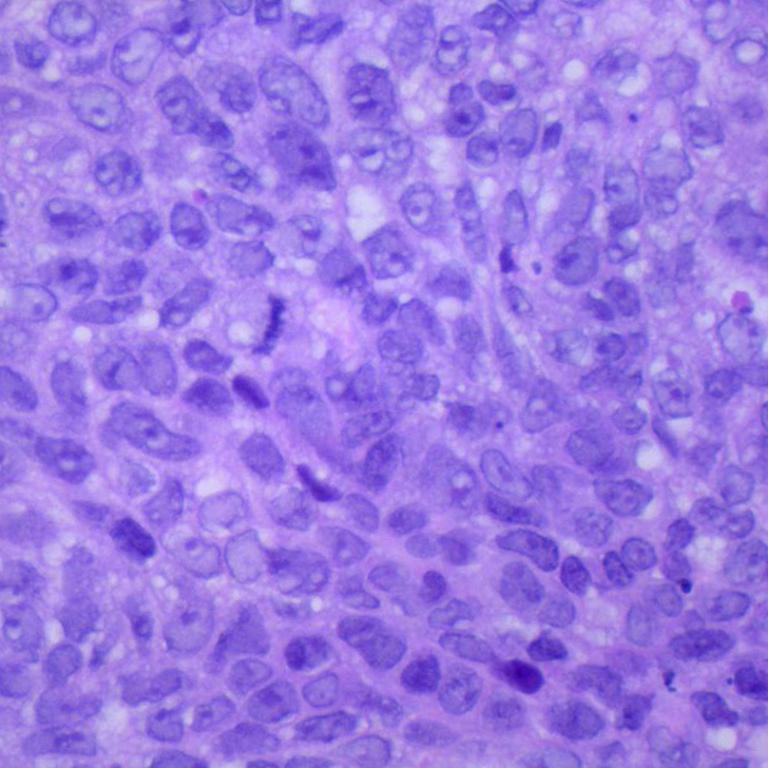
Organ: lung
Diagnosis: squamous carcinomas